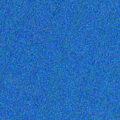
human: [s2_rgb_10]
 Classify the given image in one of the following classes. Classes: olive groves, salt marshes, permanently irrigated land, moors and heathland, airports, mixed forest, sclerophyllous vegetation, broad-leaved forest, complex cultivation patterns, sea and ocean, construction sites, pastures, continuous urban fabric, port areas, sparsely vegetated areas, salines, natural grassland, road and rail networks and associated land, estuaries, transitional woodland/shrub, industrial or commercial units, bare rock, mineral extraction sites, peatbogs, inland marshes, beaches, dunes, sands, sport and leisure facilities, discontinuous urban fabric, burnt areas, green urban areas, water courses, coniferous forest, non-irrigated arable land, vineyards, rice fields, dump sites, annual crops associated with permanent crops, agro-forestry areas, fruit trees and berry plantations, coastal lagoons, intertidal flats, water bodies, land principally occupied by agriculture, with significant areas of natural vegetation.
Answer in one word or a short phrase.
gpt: sea and ocean